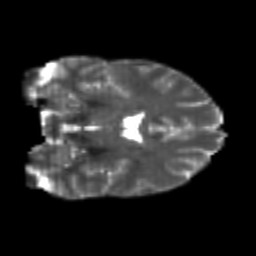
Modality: T2w
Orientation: coronal
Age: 24
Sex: male
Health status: healthy
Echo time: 0.074 s